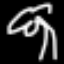
Label: palm tree